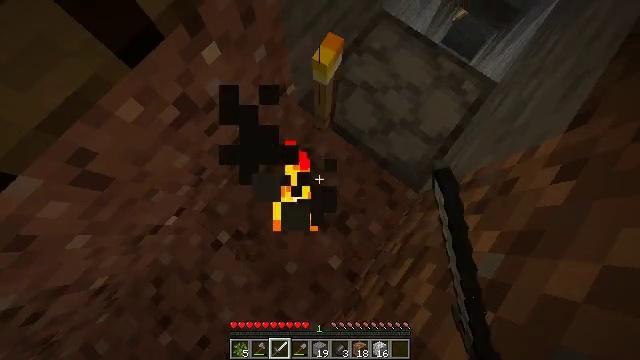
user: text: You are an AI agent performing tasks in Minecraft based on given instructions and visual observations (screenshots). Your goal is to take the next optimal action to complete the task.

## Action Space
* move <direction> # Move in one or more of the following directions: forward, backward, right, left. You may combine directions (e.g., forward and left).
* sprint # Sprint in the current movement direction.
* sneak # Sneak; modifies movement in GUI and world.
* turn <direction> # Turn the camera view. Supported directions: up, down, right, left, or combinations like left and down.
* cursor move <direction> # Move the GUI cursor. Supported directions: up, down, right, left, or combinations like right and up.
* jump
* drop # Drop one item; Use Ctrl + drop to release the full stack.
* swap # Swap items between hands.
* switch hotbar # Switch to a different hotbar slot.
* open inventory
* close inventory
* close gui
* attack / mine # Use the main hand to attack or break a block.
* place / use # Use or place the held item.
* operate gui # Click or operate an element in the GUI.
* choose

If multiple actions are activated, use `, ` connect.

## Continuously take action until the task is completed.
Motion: motion action
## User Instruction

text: Break the torch to collect it.
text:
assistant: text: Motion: no_op